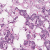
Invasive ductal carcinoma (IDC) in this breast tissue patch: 1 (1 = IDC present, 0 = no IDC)